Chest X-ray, PA view. Patient: 45 years old, sex M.
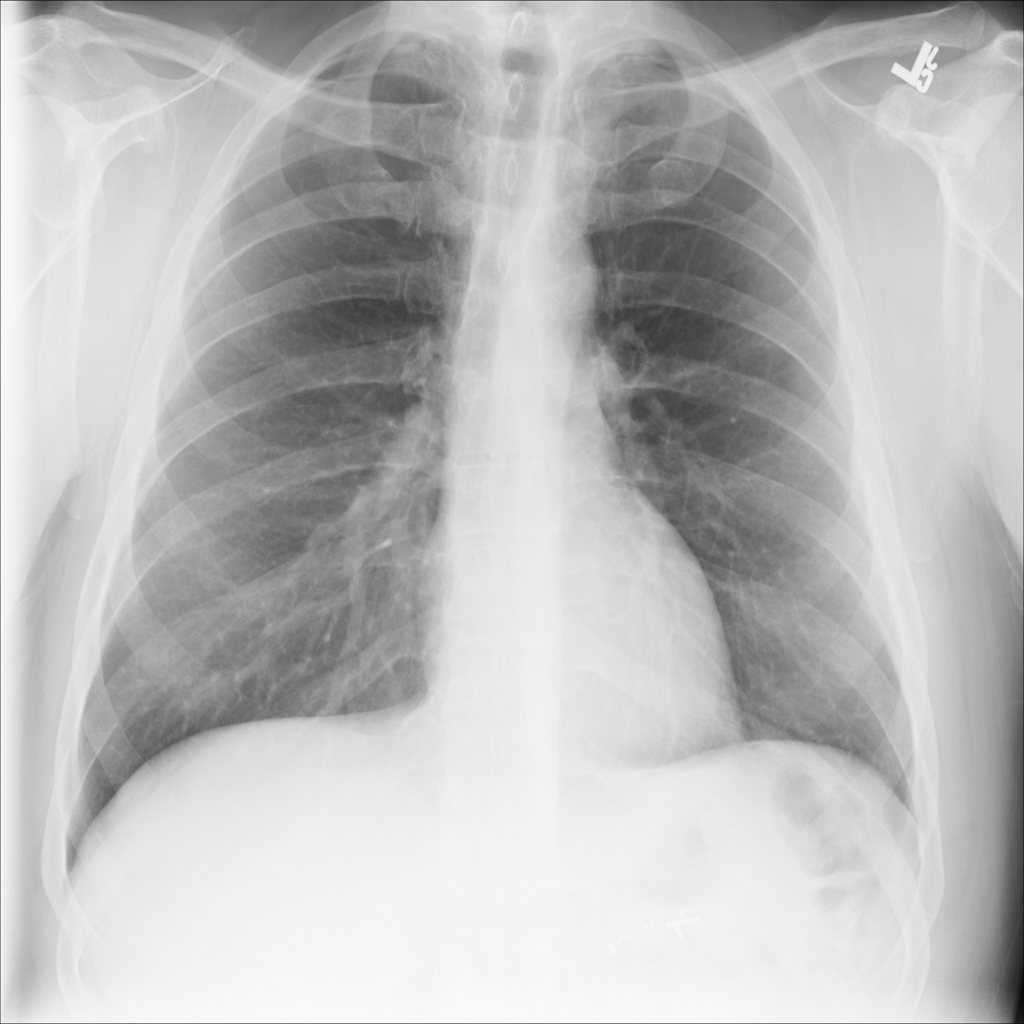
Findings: No Finding